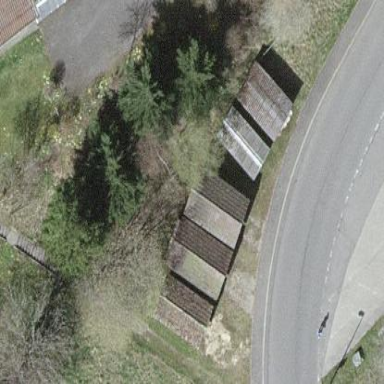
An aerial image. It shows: Garage building.